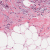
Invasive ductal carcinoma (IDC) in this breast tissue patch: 1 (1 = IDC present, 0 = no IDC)